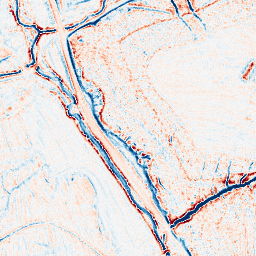
Category: edge_preserving
Decomposition family: bilateral
Decomposition parameters: d: 9
sigma_color: 50
sigma_space: 150
Upsampling method: fft_zeropad
Upsampling parameters: scale: 8
Upsampling scale: 8